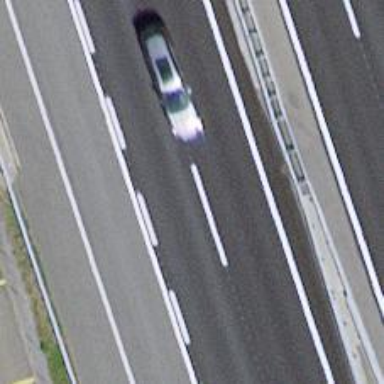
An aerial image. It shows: Motorway junction.